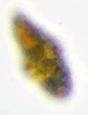
Label: Akashiwo